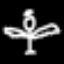
Label: angel